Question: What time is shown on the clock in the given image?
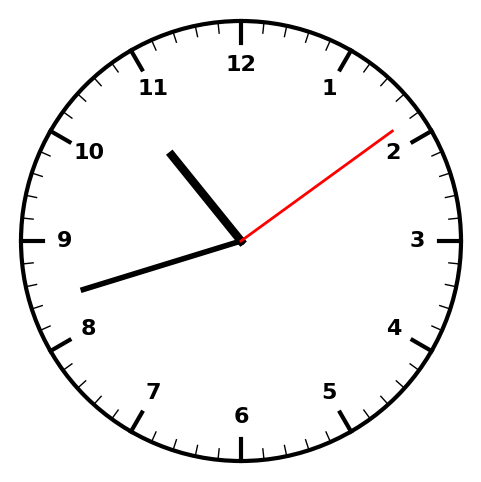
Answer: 10:42:09